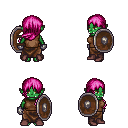
a pixel art fantasy rpg character, female body template, orc, green skin, brown sleeveless shirt, robe skirt, pink left-swept hairstyle, metal gloves, maroon shoes, shield, four views (front, back, left, right), 2x2 character sprite sheet, small pixel art, hard edges, no anti-aliasing